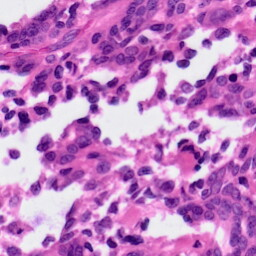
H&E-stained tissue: Ovarian